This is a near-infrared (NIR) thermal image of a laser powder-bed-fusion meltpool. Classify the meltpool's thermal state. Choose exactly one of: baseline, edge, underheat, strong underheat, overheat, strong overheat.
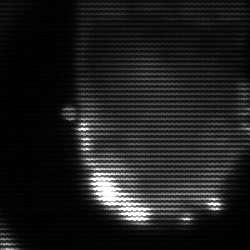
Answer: baseline